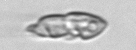
Label: Katodinium_or_Torodinium